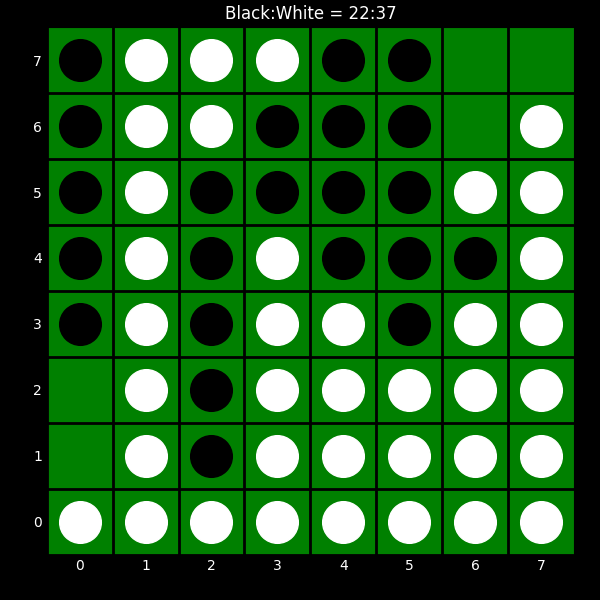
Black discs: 22
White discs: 37